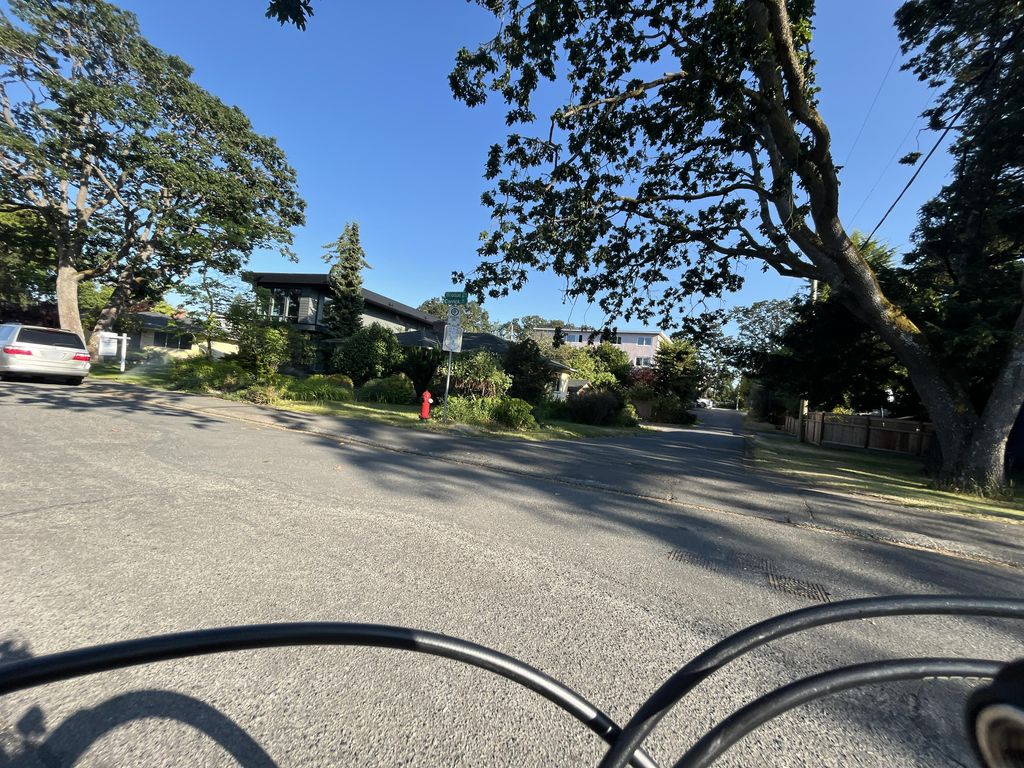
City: victoria